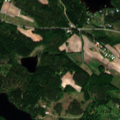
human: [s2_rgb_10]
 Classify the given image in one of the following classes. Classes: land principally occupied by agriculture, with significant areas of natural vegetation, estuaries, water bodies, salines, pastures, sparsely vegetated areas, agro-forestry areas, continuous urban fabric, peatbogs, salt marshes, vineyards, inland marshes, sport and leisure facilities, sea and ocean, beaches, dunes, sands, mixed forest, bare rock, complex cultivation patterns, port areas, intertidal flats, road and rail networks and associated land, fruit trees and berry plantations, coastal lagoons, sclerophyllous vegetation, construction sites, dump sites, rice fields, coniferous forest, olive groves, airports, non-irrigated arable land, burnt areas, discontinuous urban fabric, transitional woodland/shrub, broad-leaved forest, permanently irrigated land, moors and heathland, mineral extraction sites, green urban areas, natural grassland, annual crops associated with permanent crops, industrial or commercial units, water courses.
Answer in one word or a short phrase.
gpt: non-irrigated arable land, coniferous forest, mixed forest, water bodies